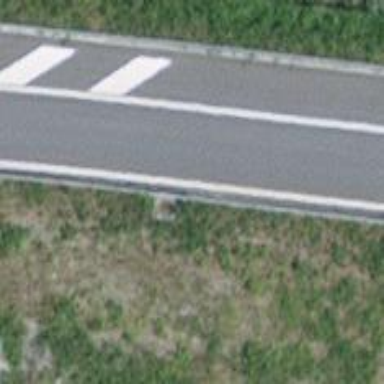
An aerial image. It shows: Asphalt motorway categorized as trunk road.